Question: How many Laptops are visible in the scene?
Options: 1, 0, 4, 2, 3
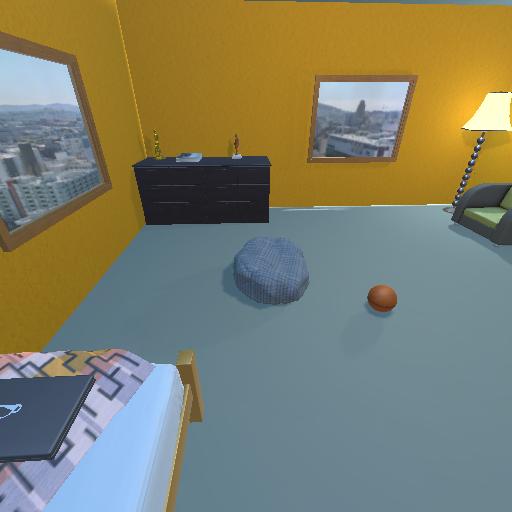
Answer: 1